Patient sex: M
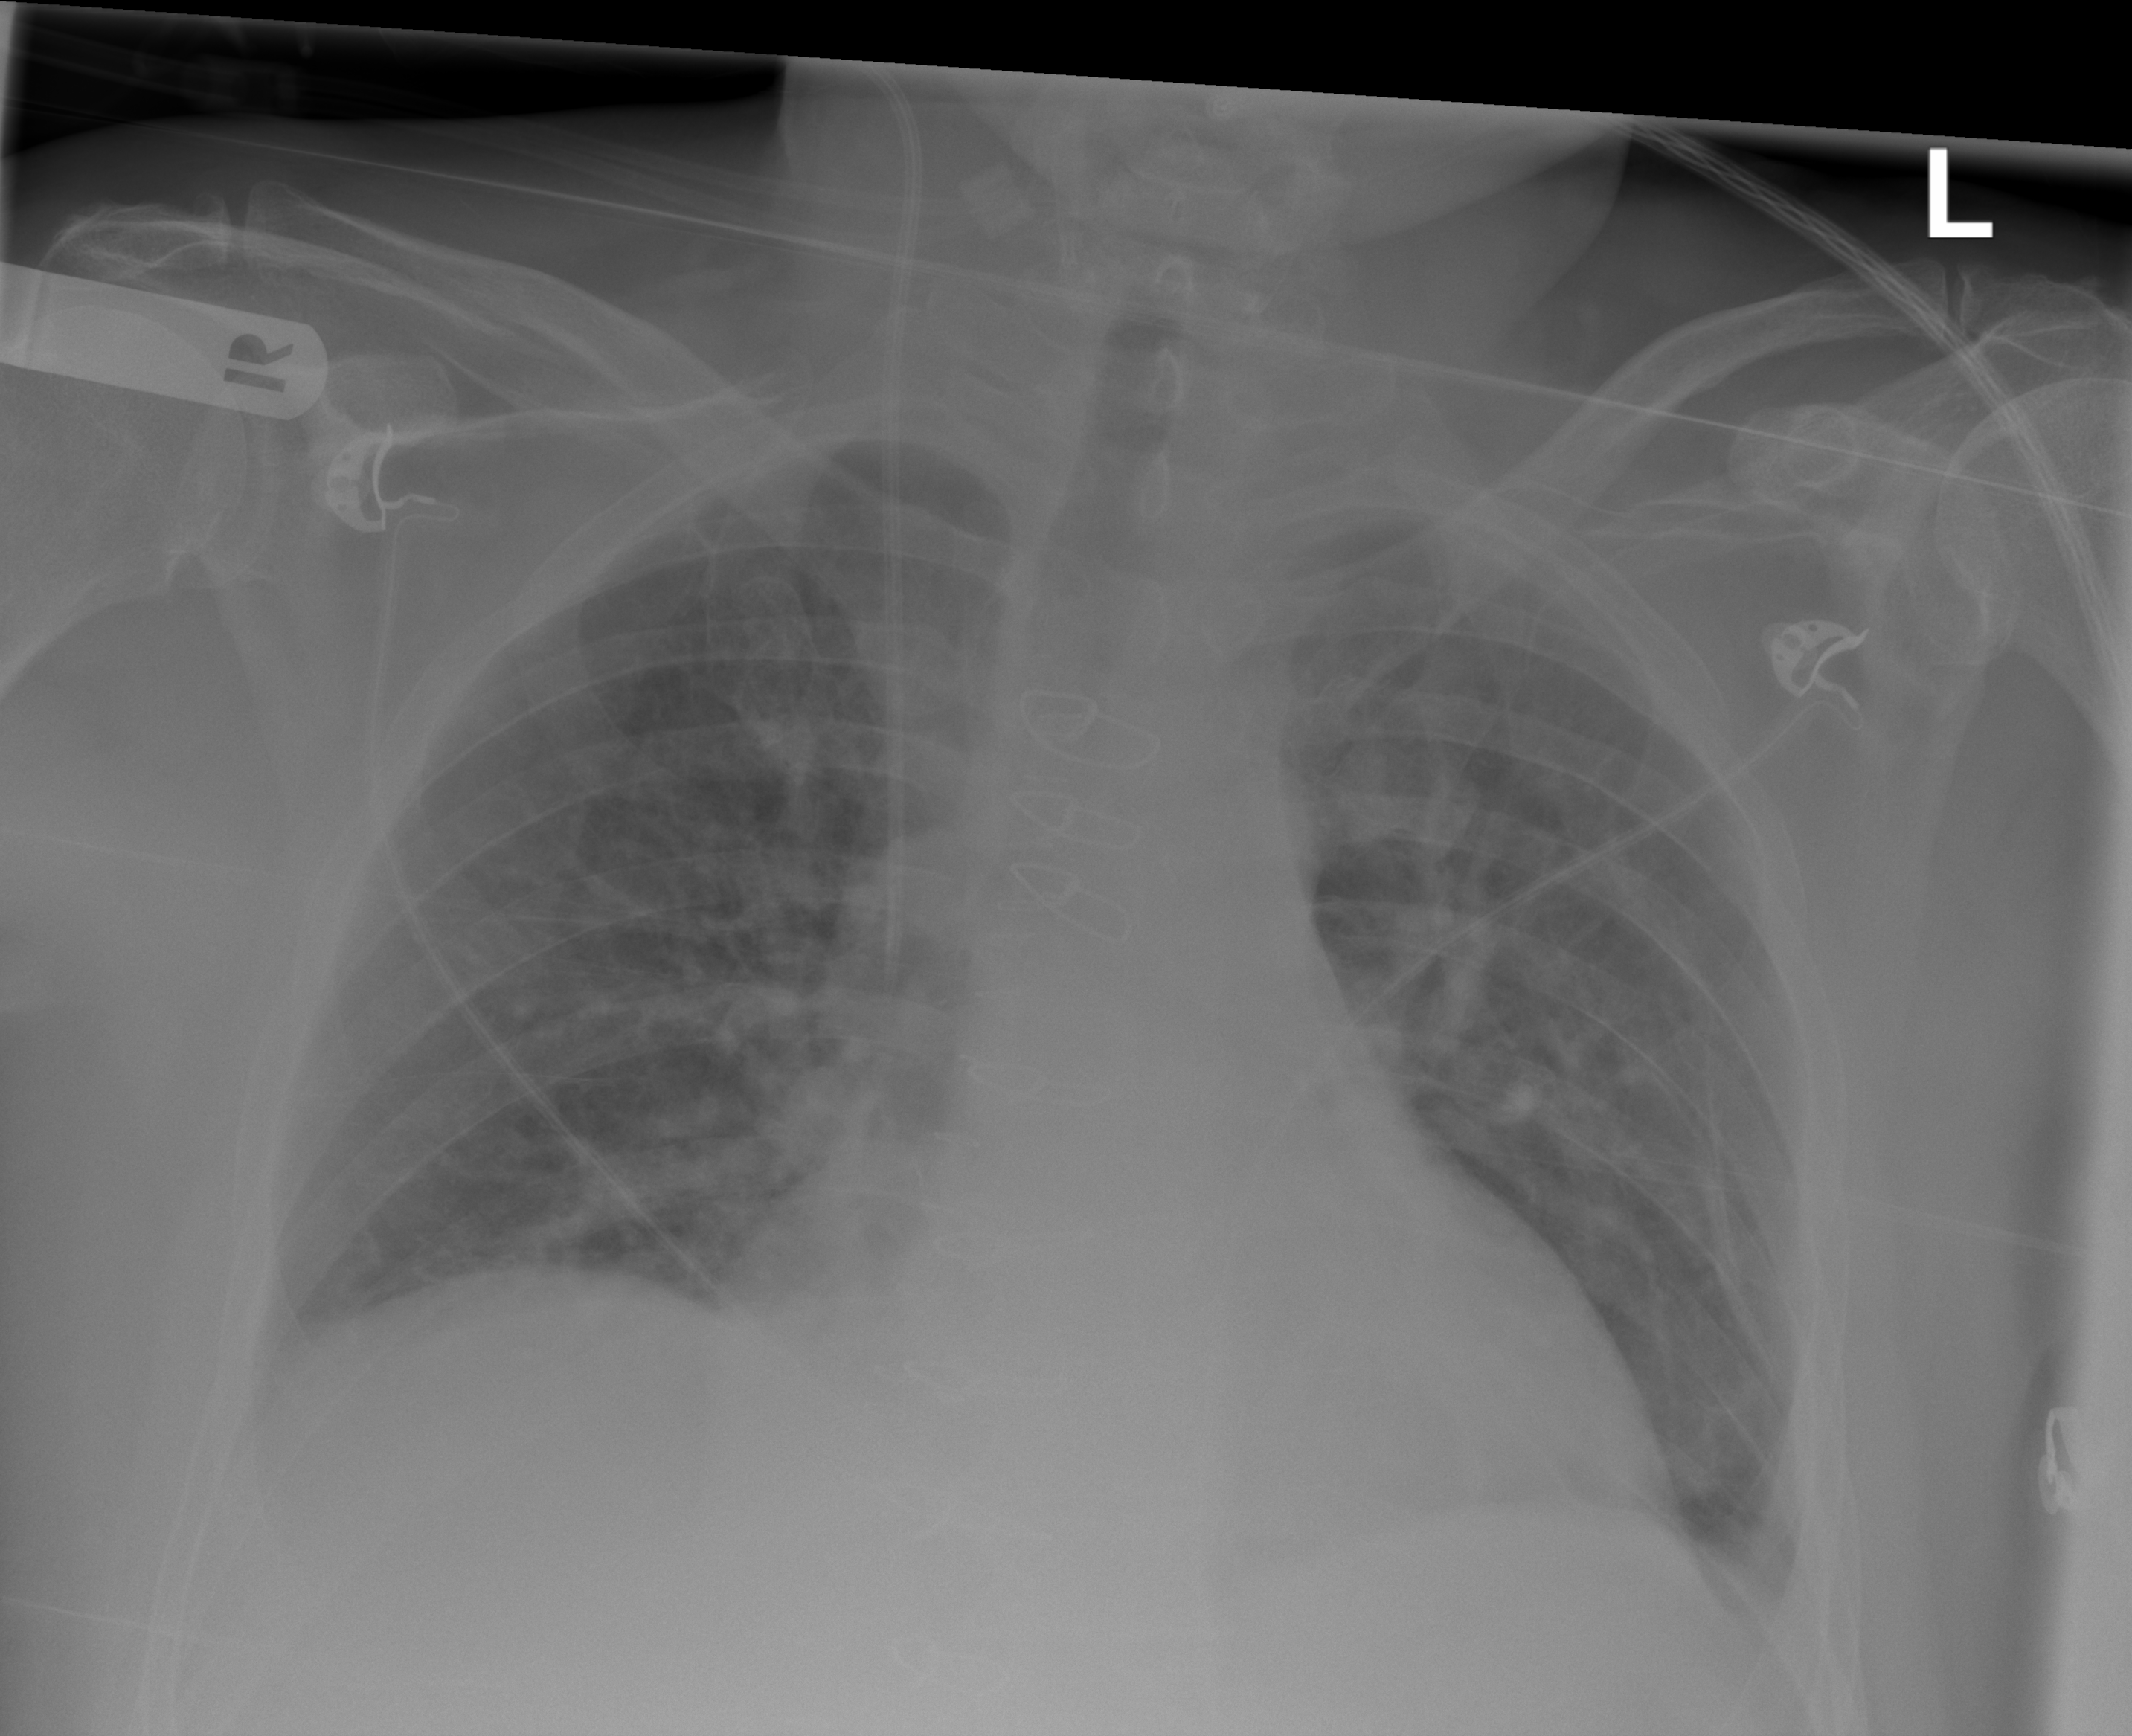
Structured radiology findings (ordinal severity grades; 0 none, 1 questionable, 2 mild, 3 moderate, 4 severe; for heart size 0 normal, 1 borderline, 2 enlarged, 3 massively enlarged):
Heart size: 2
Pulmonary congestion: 2
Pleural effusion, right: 0
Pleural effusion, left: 0
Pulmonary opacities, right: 2
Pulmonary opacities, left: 2
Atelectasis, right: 0
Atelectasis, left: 0